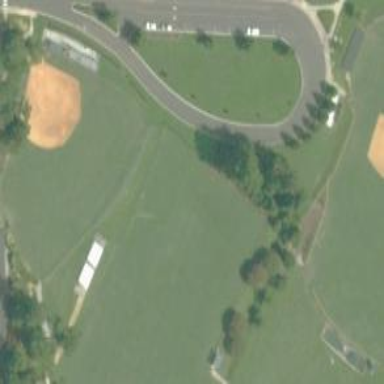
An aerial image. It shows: Baseball pitch for leisure and sports activities.